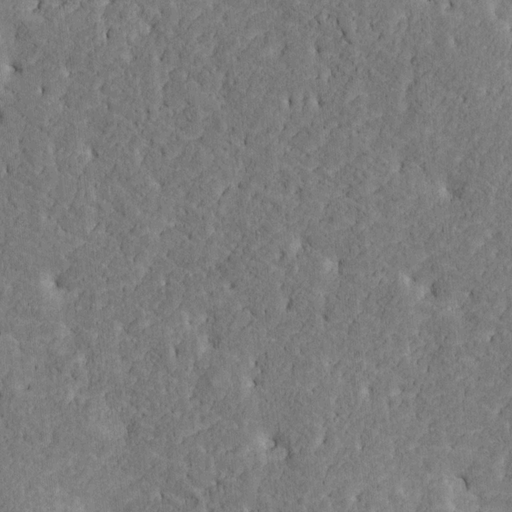
Classes present: Background